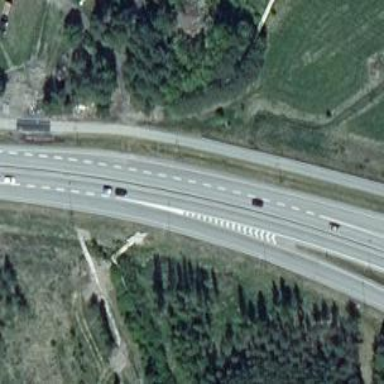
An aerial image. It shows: Motorway junction.